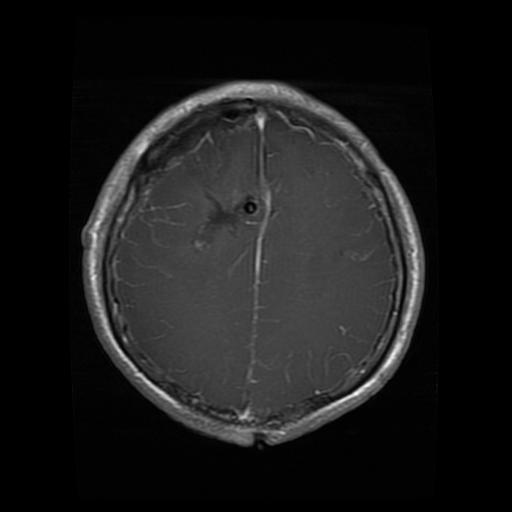
Label: glioma